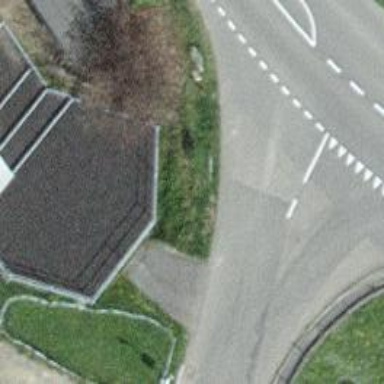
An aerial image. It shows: Bus stop with platform for public transport.